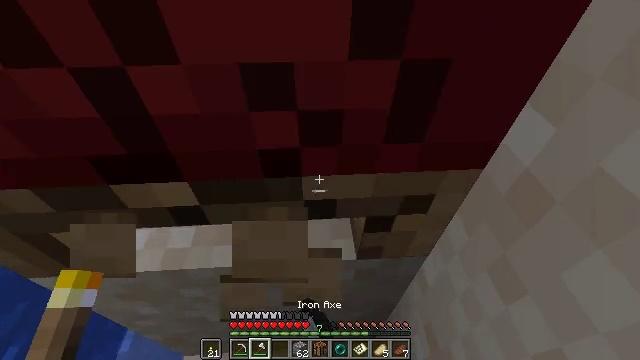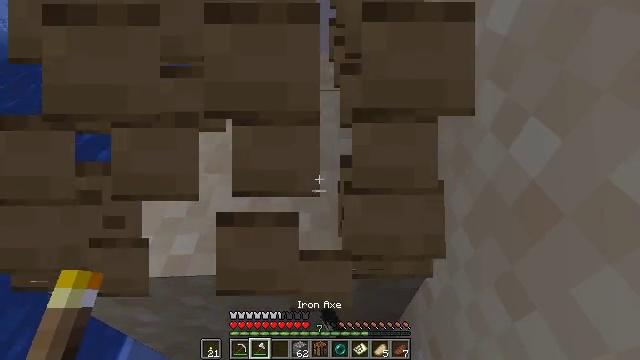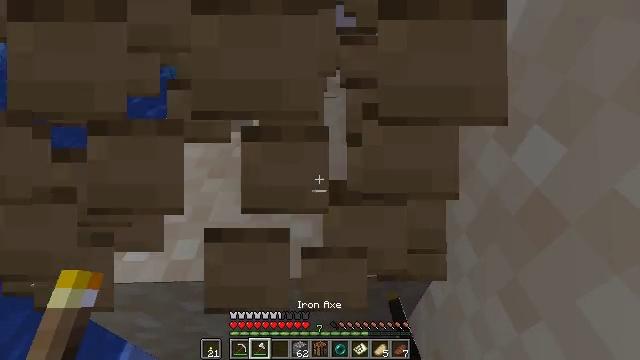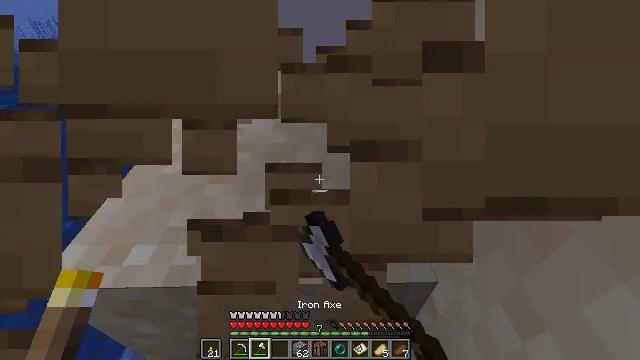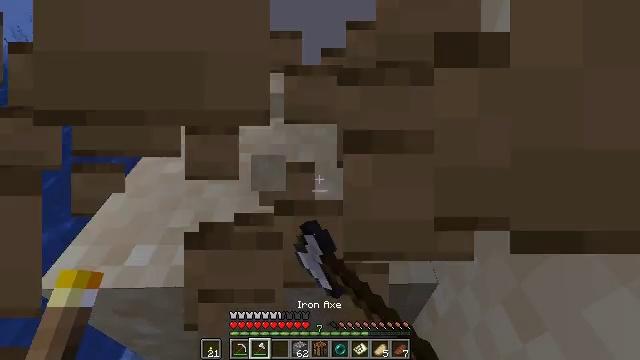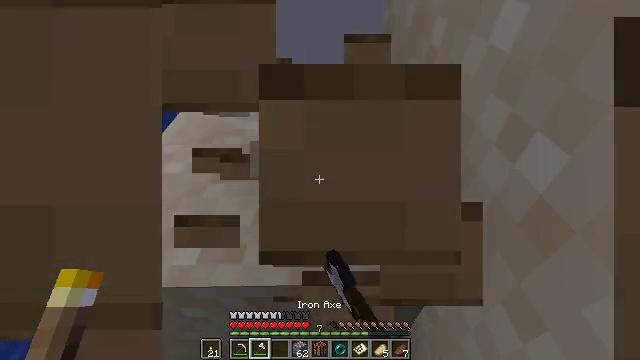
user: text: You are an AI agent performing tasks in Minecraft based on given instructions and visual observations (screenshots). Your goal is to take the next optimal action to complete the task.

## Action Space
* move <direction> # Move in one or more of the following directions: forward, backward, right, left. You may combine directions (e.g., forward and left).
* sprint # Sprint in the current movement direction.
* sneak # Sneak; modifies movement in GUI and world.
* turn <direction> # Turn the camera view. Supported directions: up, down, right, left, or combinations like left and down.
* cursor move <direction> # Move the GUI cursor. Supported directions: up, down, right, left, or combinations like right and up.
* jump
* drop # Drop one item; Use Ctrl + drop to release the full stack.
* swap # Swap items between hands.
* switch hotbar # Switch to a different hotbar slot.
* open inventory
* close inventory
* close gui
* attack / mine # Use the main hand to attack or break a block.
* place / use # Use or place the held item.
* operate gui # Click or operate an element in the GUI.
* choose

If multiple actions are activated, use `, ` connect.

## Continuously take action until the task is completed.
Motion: motion action
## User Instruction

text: Mine the red bed from the ground.
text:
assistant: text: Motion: turn left and up, attack / mine
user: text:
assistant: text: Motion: turn up, attack / mine
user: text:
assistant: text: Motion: turn up, attack / mine
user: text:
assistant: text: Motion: attack / mine
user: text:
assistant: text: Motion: attack / mine
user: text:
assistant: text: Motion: attack / mine